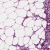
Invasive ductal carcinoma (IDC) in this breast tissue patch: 1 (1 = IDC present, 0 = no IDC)